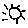
Label: sun